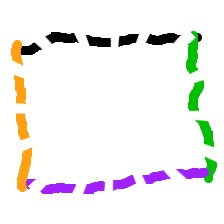
Shape: rectangle